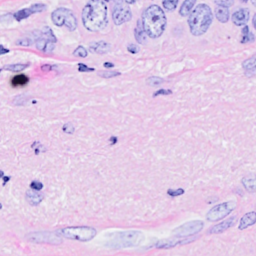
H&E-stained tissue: Breast